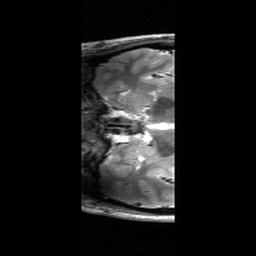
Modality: T2w
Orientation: coronal
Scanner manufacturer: siemens
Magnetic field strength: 6.98 T
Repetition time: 5.65 s
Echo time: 0.044 s